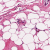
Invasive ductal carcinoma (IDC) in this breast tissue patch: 0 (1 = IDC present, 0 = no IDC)